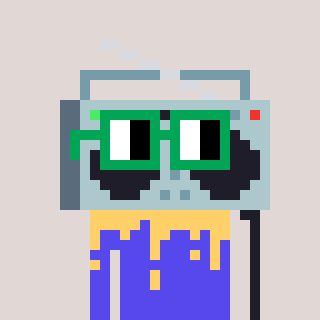
a pixel art character with square green glasses, a boombox-shaped head and a computerblue-colored body on a warm background